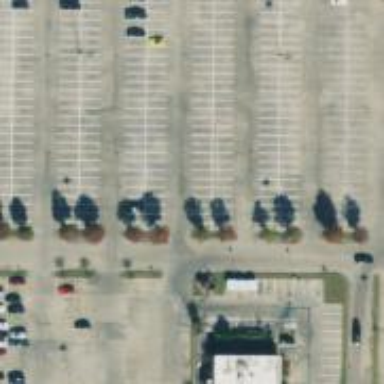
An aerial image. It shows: Parking space.